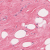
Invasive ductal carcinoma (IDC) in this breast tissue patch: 0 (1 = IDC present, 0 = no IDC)